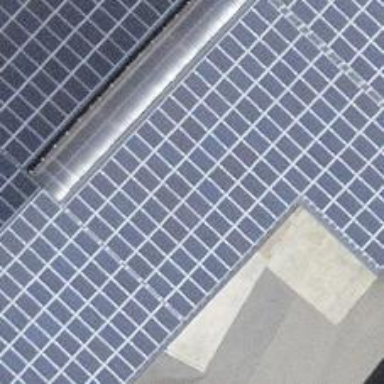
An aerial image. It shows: Solar power generator using photovoltaic panels.